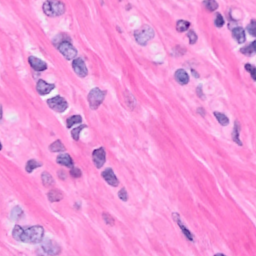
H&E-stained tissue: Breast